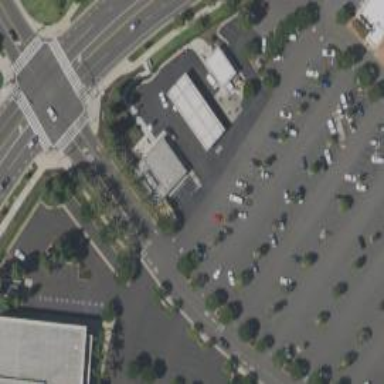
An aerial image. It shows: Convenience shop.